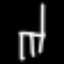
Label: chair